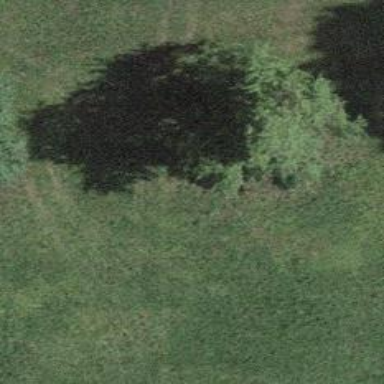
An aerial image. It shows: Beautiful tree in nature.